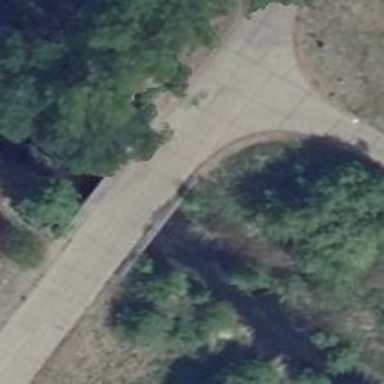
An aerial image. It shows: Paved unclassified road with bridge.